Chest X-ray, AP view. Patient: 13 years old, sex M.
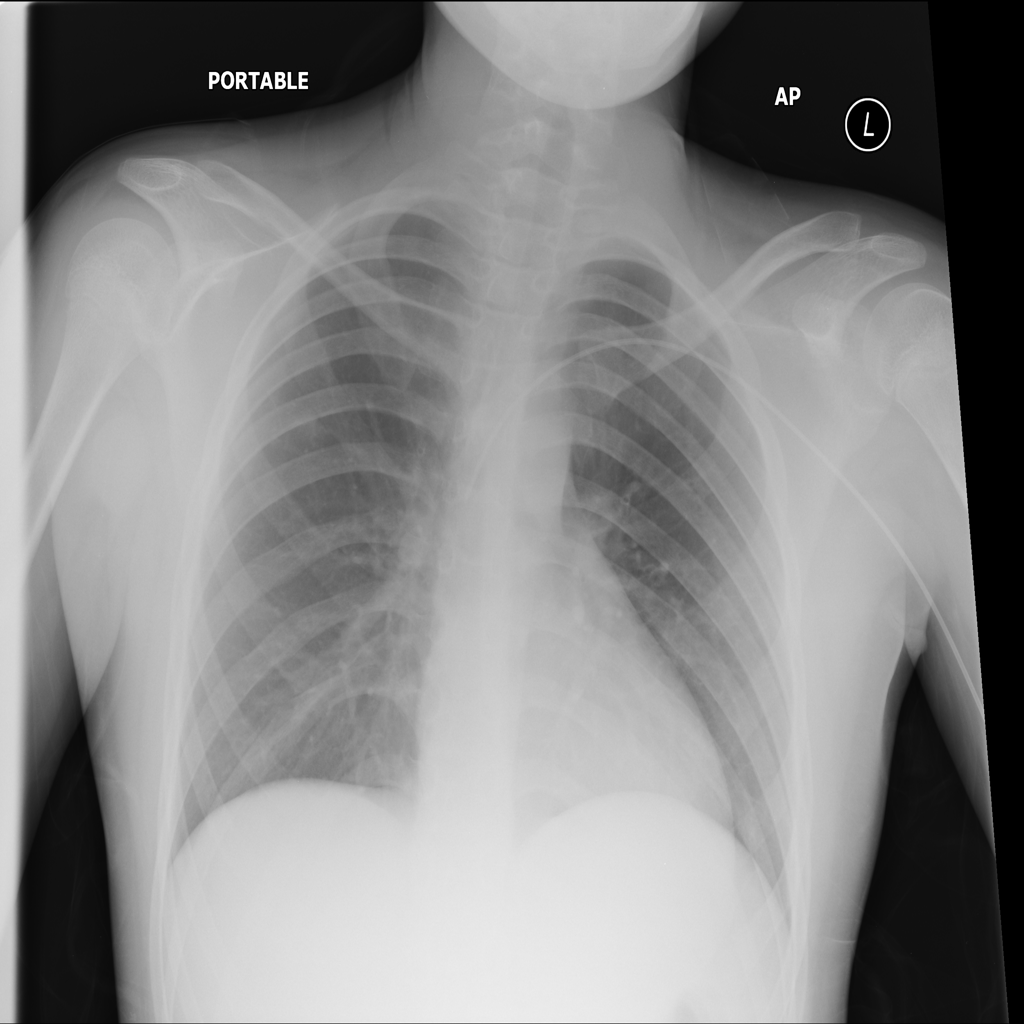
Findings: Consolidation